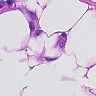
Metastatic tissue present: yes